Question: I am trying to upload a new iOS app version on iTunes Connect and am continuously getting the error
> There are one or more errors on the page.
It is highlighting the language: "English (U.S.)":

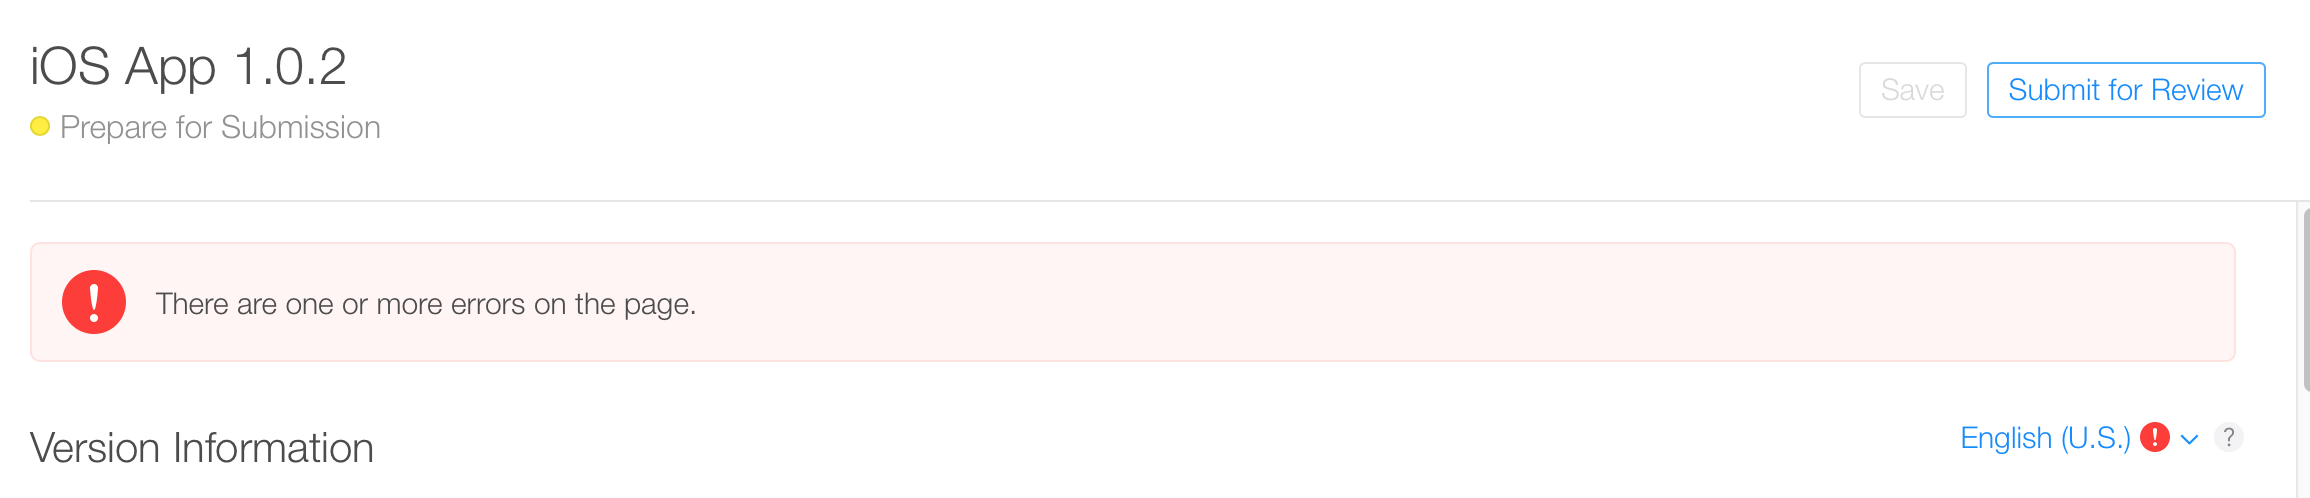
Answer: I just had this issue, and this <URL> answer helped me to resolve it.
Not sure why, but when removed other images and left only biggest for iPhone and iPad, this issue appeared. Seems almost like iTunes Connect bug.
Now it worked for me. Successfully published new release by resubmitting all new images.
For more clarity, few steps:
1. Firstly deleting all images
2. Then enable "Use 5.5-Inch Display" (as also mentioned by Mashhadi)
3. Upload 5.5-Inch iPhone (and/or 12.9-Inch for iPad) images and press save